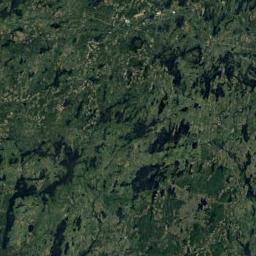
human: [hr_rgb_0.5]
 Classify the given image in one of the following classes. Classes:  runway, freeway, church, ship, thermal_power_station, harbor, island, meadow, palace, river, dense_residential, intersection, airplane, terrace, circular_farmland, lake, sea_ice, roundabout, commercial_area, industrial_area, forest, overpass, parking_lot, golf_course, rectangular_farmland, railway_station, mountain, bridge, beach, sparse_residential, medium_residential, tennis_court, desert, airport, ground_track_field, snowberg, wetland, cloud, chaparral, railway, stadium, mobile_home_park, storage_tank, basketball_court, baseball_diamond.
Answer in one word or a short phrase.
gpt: wetland